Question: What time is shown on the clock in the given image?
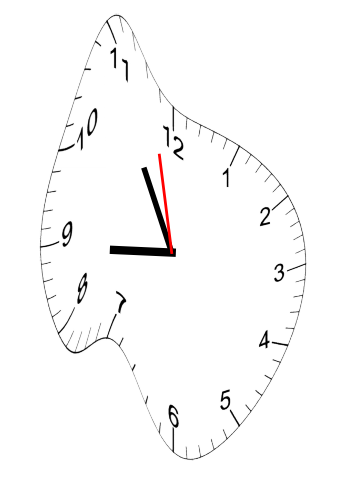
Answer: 08:54:58